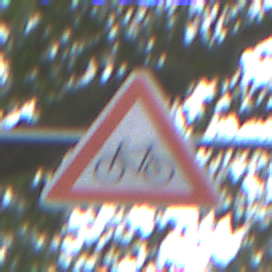
Verkehrszeichen: RadverkehrRechts
Umgebung: Outdoor, Urban
Tageszeit: MorningAfternoon
Wetter: Overcast
Licht: Natural
Jahreszeit: NotSpecified
Kontrast: LowContrast